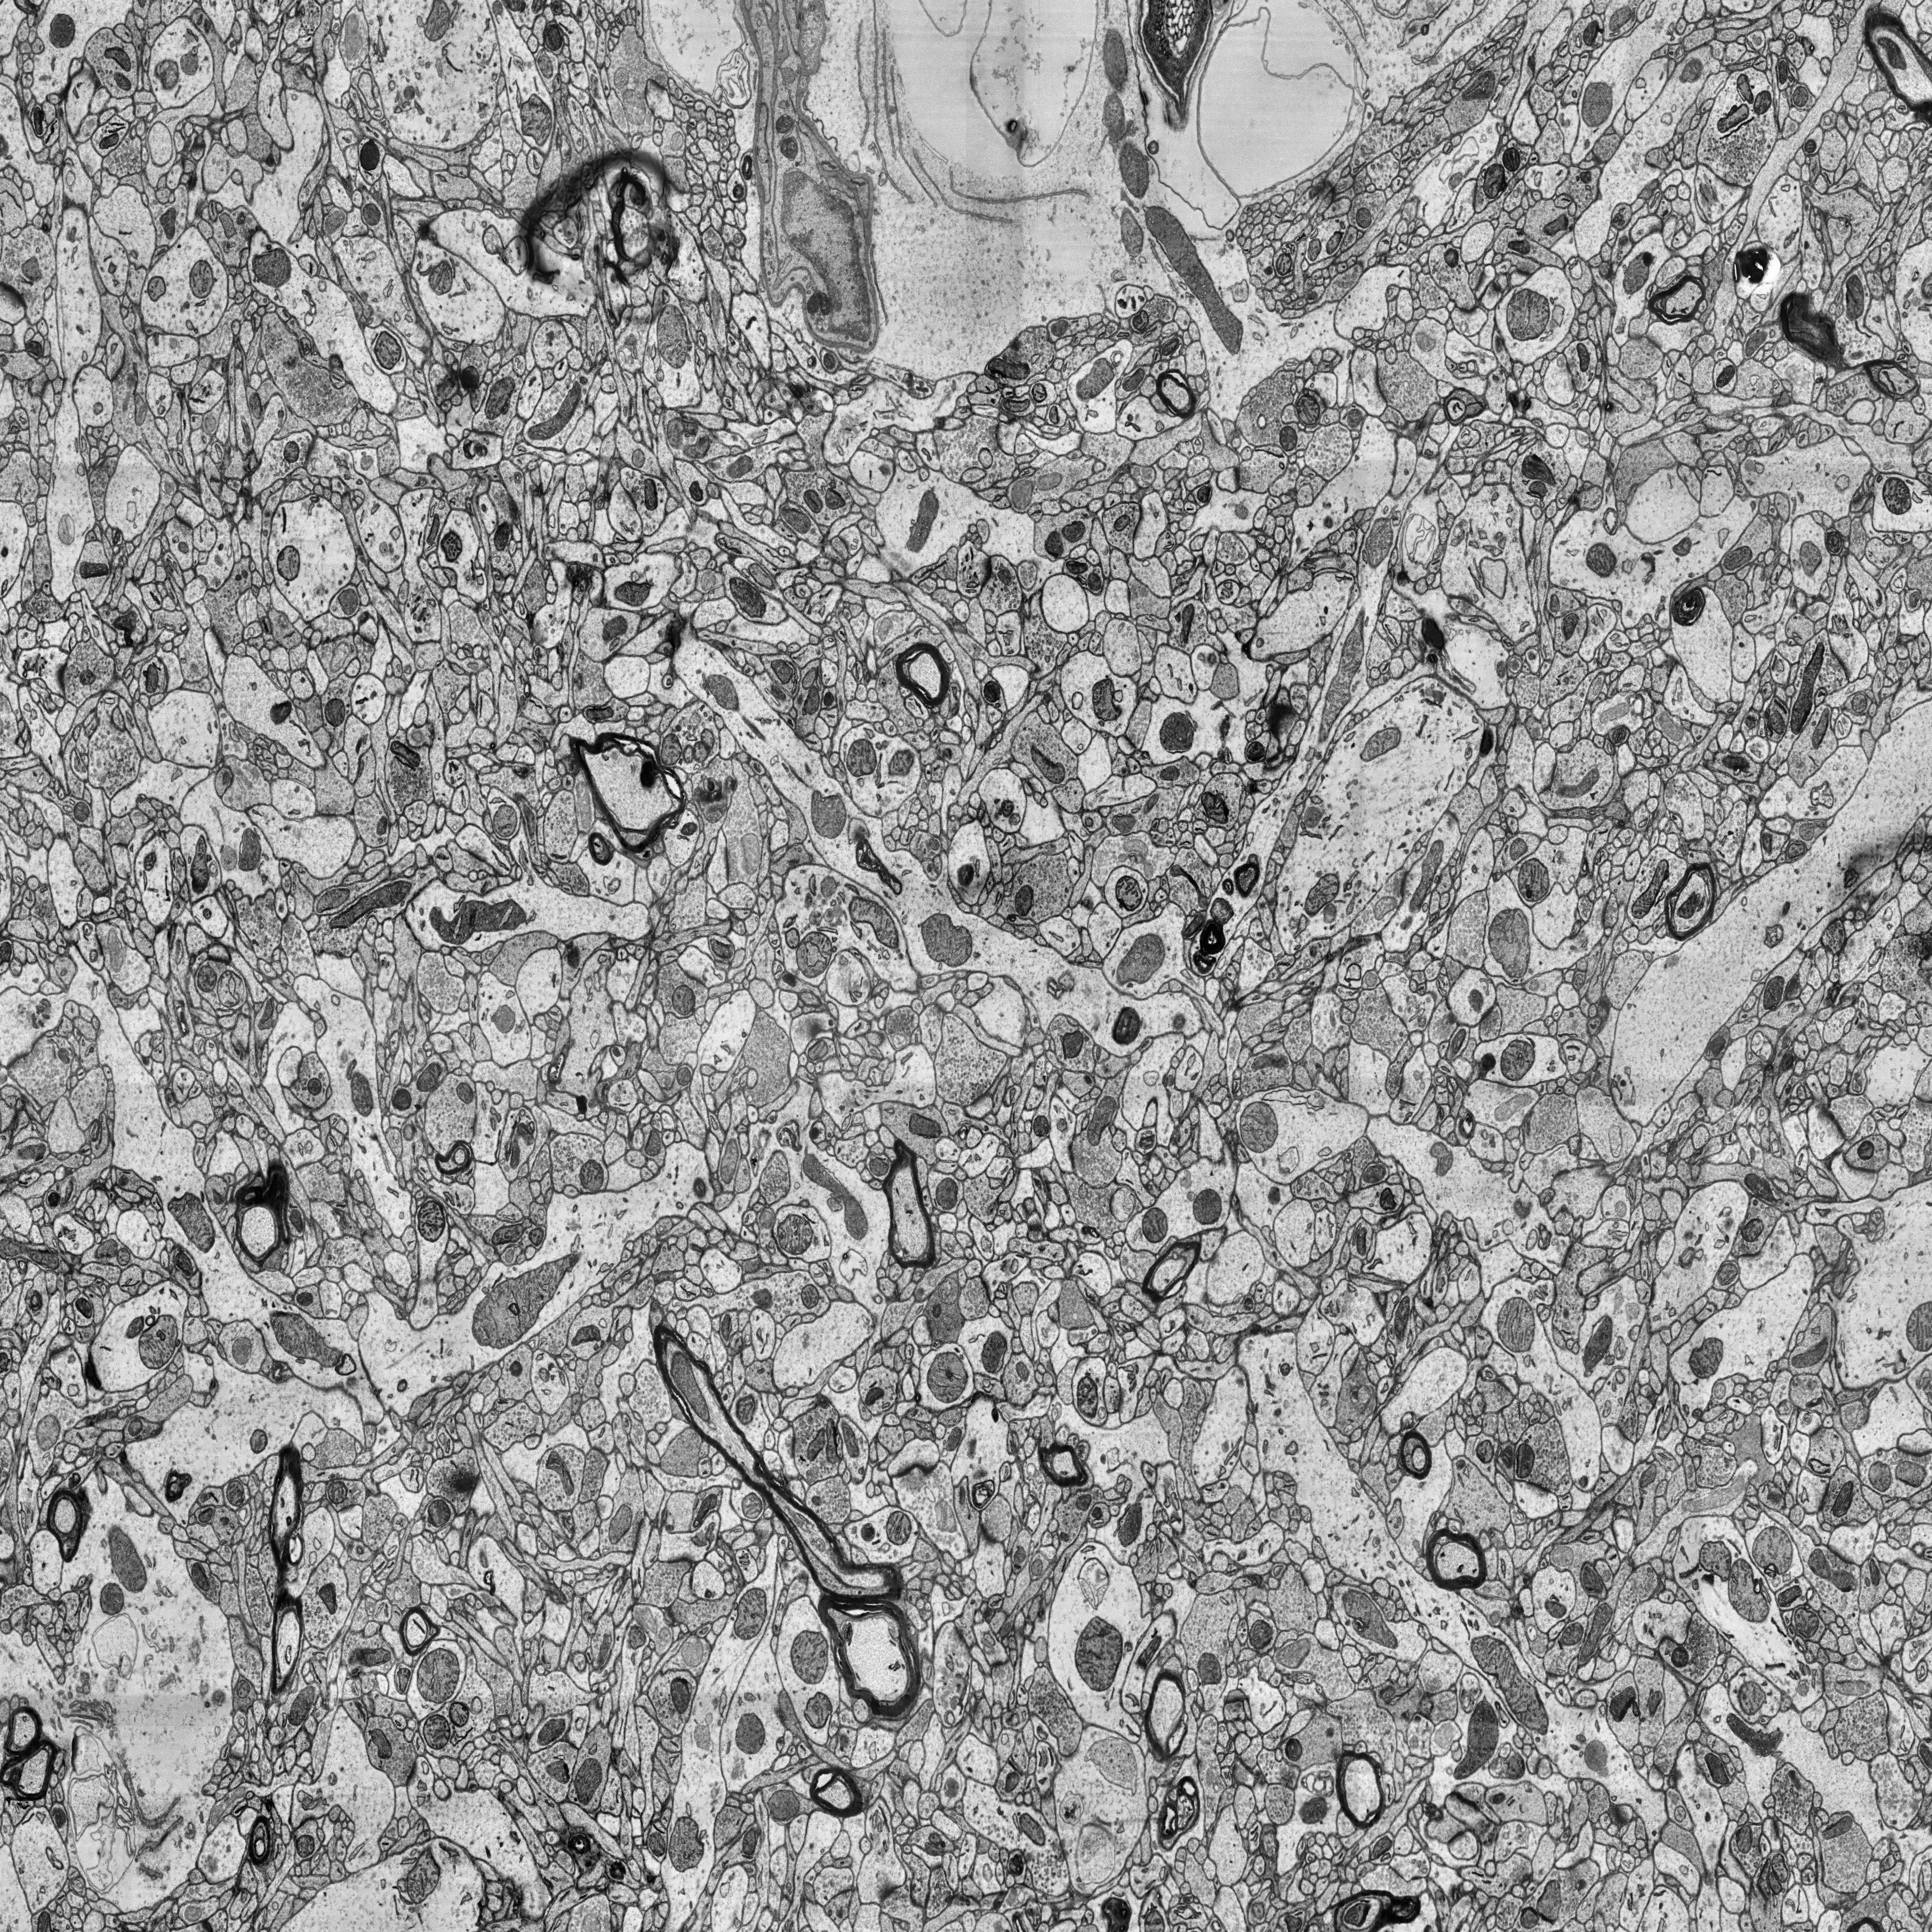
Electron microscopy slice of human cortex tissue
Slice depth (z): 16
Mitochondria instances in slice: 506